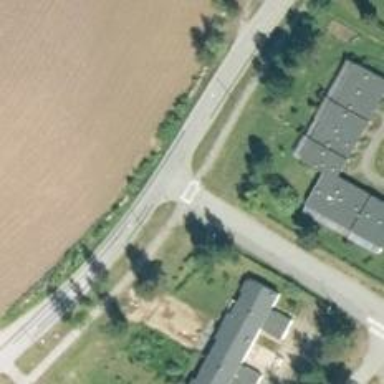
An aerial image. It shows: Asphalt track designated as cycleway.